Question: I am using the <URL> auction theme and I am getting the following error message:
'''
Uncaught SyntaxError: Unexpected token < penny_scripts.js:126
'''
When I expand the error it shows:
'''
(anonymous function) penny_scripts.js:126
$.ajax.success smart-updater.js:146
j jquery.js?ver=1.11.0:2
k.fireWith jquery.js?ver=1.11.0:2
x jquery.js?ver=1.11.0:4
b jquery.js?ver=1.11.0:4
'''
Line 126 of 'penny_scripts.js' is
'''
var myObj = eval("(" + data + ")");
for (var i = 0; i < myObj.length; i++) <---This line
{
pid = myObj[i].pid;
rnd = myObj[i].rnd;
remaining_time = myObj[i].remaining_time;
current_bid = myObj[i].current_bid;
'''
If I do 'alert(data);' then I get the following message

Line 1092 of 'functions.php' is:
'''
$info = array(); global $wpdb;
$my_arr = $_POST['my_values'];
$OKOK = $_POST['OKOK'];
foreach($my_arr as $id_plus_rand)
{
$exp = explode("_",$id_plus_rand);
$pid = $exp[0];
$rnd = $exp[1];
//----------------------
$newpid = array();
$highest_bidder_id = PennyTheme_get_highest_bid_owner_obj($pid);
if($highest_bidder_id == false) $highest_bidder = "0";
else {
$s = "select user_login from ".$wpdb->users." where ID='{$highest_bidder_id->uid}'";
$r = $wpdb->get_results($s); $r = $r[0];
$highest_bidder = $r->user_login;
}
$newpid['highest_bidder'] = $highest_bidder;
$newpid['highest_bidder_id'] = $highest_bidder_id->id;
$newpid['pid'] = $pid;
$newpid['rnd'] = $rnd;
$newpid['remaining_time'] = get_post_meta($pid, 'ending', true) - current_time('timestamp',0);
$newpid['current_bid'] = PennyTheme_get_show_price(get_post_meta($pid, 'current_bid', true));
if($OKOK == "1"):
//$closed = get_post_meta($pid, 'closed', true);
//$post = get_post($pid);
$bids = "select * from ".$wpdb->prefix."penny_bids where pid='$pid' order by id DESC limit 13";
$res = $wpdb->get_results($bids);
$all_bids = '';
if(count($res) > 0)
{
$all_bids .= '<table width="100%">';
$all_bids .= '<thead><tr>';
$all_bids .= '<th>'.__('Username','PennyTheme').'</th>';
$all_bids .= '<th>'.__('Bid Amount','PennyTheme').'</th>';
// echo '<th>'.__('Date Made','PennyTheme').'</th>';
$all_bids .= '</tr></thead><tbody>';
//-------------
foreach($res as $row)
{
$user = get_userdata($row->uid);
$s = "select user_login from ".$wpdb->users." where ID='{$row->uid}'";
$r = $wpdb->get_results($s);
$all_bids .= '<tr>';
$all_bids .= '<th>'.$r[0]->user_login.'</th>';
$all_bids .= '<th>'.PennyTheme_get_show_price($row->bid).'</th>';
// echo '<th>'.date("d-M-Y H:i:s", $row->date_made).'</th>';
$all_bids .= '</tr>';
}
$all_bids .= '</tbody></table>';
}
else $all_bids .= __("No bids placed yet.", 'PennyTheme');
$newpid['bidders'] = $all_bids;
endif;
array_push($info,$newpid);
}
header('Content-type: application/json'); <---Line 1092
'''
Line 146 of 'smart-update.js' is:
'''
if(es.rCallback && rCallback && es.rCallback.search(rCallback) != -1) {
window<URL>;
} else {
es.callback(data); <---This line
}
'''
Line 1395 of 'plugin.php':
'''
function remove_menu_page( $menu_slug ) {
global $menu;
foreach ( $menu as $i => $item ) { <-- This line
if ( $menu_slug == $item[2] ) {
unset( $menu[$i] );
return $item;
}
}
return false;
}
'''
I get this error message when I am logged into the site or logged in with an account that the user level is below 'Contributor'.
I am unsure why that is happening or how to fix this. Any help is appreciated.
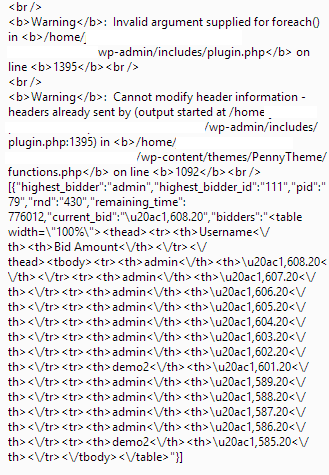
Answer: The above problem was caused by a <URL> that I had enabled on my site. When I updated it, the error stopped. The error doesn't happen with version '2.19.5' or above. Changelog for 2.19.5
- - - -